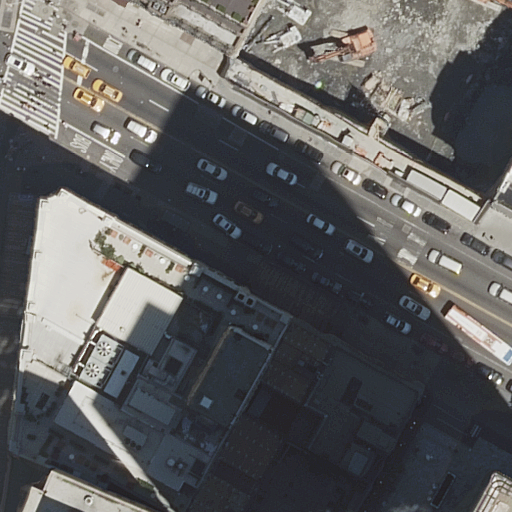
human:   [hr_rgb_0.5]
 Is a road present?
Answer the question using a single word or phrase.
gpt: yes

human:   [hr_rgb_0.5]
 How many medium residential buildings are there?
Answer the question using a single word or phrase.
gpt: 2

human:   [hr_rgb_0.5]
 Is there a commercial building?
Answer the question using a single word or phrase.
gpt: yes

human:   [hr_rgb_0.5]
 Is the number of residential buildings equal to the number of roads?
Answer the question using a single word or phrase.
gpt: no

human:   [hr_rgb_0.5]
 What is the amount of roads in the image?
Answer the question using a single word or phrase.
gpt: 3

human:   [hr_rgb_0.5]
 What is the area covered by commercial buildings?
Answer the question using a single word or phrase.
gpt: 1628m2

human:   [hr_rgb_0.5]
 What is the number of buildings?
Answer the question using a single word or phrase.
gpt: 7

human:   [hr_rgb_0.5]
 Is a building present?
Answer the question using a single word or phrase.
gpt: yes

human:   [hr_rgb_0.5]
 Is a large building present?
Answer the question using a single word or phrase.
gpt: yes

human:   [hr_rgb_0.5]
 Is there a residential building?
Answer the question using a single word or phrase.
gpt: yes

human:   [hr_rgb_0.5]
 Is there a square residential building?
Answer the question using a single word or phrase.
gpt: no

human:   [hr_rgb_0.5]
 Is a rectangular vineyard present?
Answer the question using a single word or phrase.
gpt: no

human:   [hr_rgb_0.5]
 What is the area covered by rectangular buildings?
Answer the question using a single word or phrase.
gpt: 167m2

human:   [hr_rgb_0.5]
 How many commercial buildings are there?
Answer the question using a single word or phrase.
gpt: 1

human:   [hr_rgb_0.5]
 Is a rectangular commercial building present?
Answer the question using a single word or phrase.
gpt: no

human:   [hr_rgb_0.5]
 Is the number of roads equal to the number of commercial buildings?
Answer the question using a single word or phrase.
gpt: no

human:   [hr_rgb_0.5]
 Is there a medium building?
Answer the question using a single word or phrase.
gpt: yes

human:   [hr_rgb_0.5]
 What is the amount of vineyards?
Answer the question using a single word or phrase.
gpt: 0

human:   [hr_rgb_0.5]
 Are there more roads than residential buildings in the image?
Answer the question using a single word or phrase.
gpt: no

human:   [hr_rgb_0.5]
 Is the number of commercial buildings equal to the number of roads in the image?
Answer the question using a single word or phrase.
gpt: no

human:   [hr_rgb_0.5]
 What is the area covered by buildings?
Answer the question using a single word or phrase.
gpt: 3655m2

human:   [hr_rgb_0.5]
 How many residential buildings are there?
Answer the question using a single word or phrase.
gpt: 5

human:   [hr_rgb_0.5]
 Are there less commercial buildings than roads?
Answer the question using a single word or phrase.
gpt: yes

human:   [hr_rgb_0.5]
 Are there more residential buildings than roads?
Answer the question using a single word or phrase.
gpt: yes

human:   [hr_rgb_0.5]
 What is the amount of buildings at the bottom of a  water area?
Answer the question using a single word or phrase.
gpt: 0

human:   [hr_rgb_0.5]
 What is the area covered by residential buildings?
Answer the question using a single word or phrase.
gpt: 2018m2

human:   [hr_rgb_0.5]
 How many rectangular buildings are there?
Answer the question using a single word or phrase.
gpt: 4

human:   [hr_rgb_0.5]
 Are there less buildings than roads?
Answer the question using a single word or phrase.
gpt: no

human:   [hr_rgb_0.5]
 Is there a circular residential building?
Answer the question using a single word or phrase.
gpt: no

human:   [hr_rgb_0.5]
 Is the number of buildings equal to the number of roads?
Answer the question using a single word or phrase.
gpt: no

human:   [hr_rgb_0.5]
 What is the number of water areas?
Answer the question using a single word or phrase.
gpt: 0

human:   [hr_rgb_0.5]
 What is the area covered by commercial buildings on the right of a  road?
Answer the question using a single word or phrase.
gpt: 1628m2

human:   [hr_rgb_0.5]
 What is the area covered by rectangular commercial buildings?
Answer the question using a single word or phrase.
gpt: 0m2

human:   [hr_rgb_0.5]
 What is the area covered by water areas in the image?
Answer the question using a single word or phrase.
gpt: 0m2

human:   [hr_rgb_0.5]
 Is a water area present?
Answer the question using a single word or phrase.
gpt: no

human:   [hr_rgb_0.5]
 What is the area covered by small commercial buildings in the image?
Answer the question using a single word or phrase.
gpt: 0m2

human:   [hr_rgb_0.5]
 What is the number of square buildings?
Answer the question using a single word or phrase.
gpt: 0

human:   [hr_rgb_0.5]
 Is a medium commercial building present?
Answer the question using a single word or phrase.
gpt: no

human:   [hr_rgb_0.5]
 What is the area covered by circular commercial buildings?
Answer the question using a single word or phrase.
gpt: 0m2

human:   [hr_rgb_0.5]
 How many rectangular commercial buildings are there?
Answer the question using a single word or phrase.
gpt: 0

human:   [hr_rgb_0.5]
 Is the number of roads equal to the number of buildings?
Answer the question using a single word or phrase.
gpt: no

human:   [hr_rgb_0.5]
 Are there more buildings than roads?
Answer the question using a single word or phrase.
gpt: yes

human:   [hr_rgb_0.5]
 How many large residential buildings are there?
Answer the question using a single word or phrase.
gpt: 1

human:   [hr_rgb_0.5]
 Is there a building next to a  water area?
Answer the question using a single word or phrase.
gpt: no

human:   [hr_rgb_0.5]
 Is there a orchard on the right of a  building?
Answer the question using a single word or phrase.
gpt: no

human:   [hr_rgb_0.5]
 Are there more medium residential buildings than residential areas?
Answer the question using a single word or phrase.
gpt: yes

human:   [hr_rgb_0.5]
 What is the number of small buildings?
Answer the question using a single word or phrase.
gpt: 3

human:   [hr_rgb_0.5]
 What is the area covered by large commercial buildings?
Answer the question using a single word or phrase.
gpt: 1628m2

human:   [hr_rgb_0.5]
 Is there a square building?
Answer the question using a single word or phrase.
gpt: no

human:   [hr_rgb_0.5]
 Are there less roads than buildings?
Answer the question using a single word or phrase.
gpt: yes

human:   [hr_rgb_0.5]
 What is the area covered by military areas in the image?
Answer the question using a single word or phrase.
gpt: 0m2

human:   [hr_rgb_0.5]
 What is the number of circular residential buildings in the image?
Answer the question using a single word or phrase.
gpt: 0

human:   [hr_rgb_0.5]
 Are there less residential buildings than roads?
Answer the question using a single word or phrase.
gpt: no

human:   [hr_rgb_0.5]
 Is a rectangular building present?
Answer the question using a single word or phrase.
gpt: yes

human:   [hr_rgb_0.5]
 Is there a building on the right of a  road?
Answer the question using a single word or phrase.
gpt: yes

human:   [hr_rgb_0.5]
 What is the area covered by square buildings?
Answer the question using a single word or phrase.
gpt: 0m2

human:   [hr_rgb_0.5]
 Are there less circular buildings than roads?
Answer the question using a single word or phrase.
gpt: yes

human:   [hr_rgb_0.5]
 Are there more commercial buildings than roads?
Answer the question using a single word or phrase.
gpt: no

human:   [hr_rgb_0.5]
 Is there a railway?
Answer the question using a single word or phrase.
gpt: no

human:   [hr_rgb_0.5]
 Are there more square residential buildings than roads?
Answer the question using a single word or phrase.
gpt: no

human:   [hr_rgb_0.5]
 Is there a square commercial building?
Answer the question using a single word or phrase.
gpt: no

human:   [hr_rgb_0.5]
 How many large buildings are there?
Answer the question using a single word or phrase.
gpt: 2

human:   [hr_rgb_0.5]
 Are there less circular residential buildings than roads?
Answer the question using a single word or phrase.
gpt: yes

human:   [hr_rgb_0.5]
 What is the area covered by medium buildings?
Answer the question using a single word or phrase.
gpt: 358m2